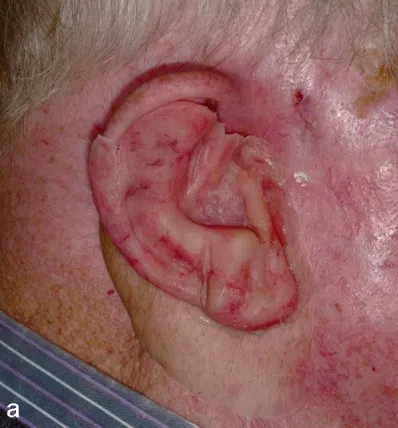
A: Adhesive retained interim epithesis. Note the preauricular actinic keratosis and scarification after removal (Figure b).
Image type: pathology (gram)